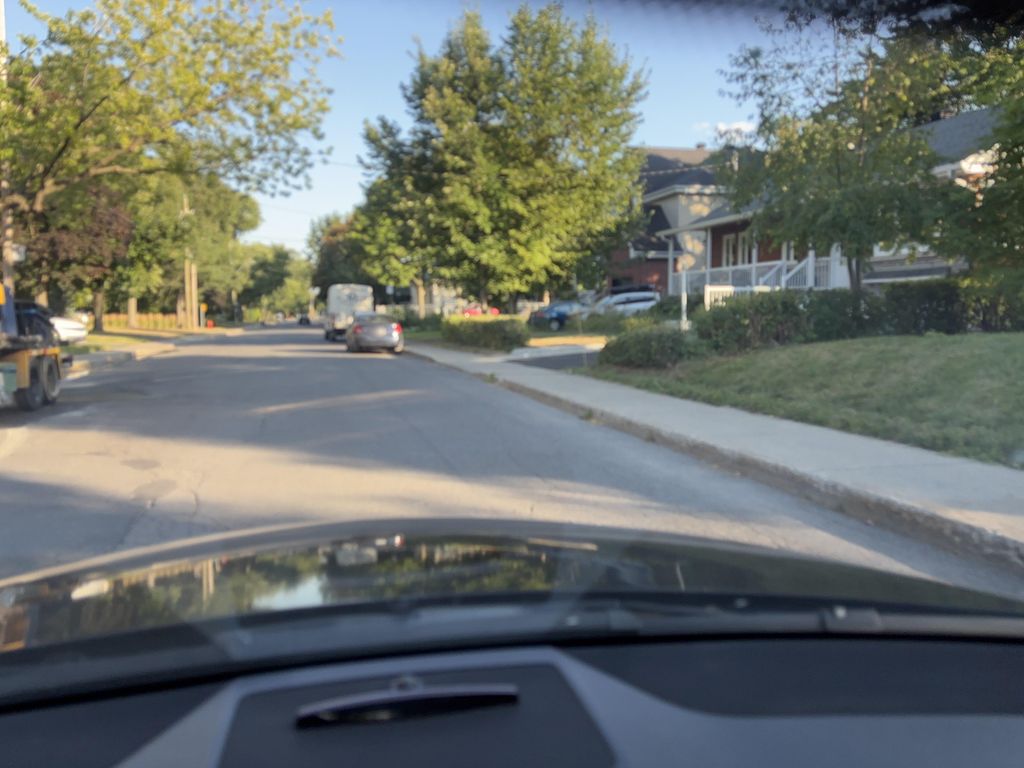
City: montreal